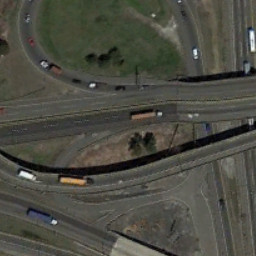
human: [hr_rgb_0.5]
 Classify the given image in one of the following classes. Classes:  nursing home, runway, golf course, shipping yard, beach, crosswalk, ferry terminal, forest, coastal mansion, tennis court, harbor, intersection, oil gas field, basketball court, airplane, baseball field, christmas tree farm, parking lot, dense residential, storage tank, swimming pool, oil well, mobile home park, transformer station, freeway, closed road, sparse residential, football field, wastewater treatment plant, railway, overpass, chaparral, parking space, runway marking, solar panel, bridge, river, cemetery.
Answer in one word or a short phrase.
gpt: overpass